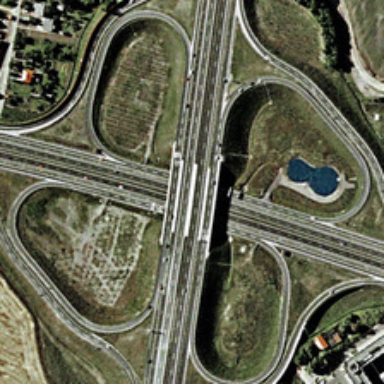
Some buildings and green trees are near a viaduct shaped four circles .